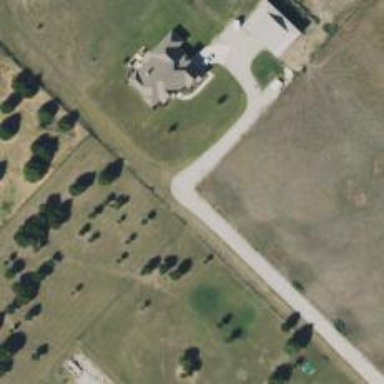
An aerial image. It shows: Driveway.